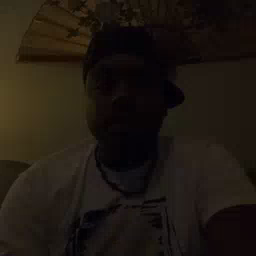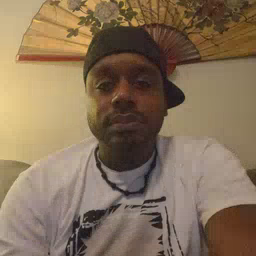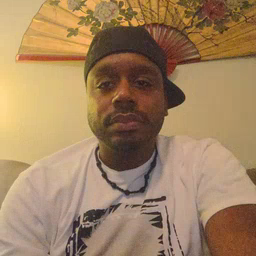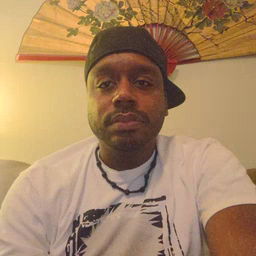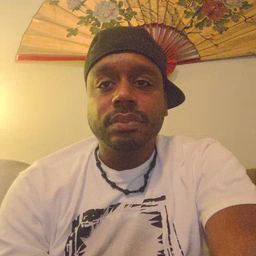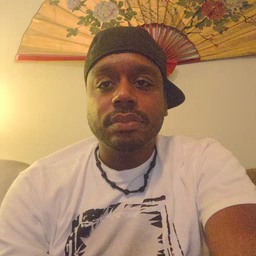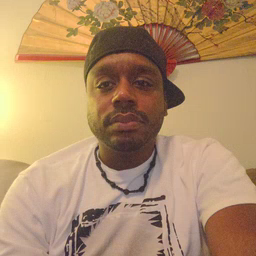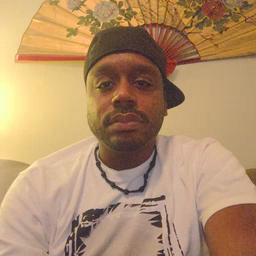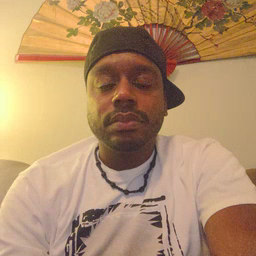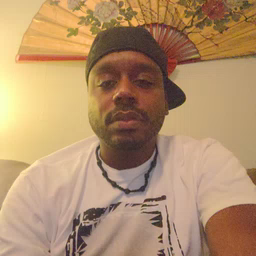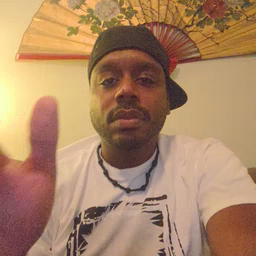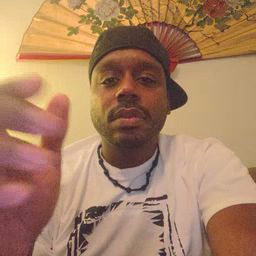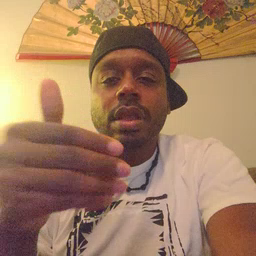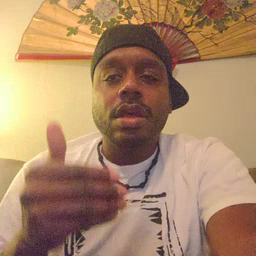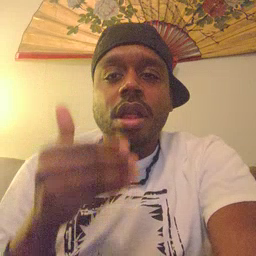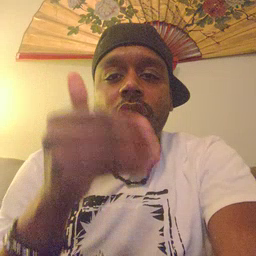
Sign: close